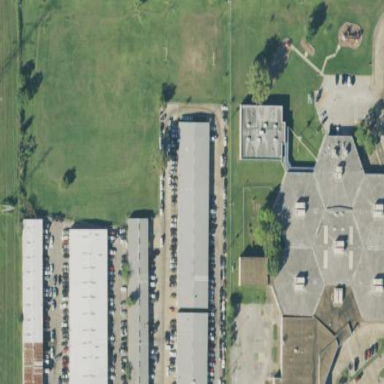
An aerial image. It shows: School building.